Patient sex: M
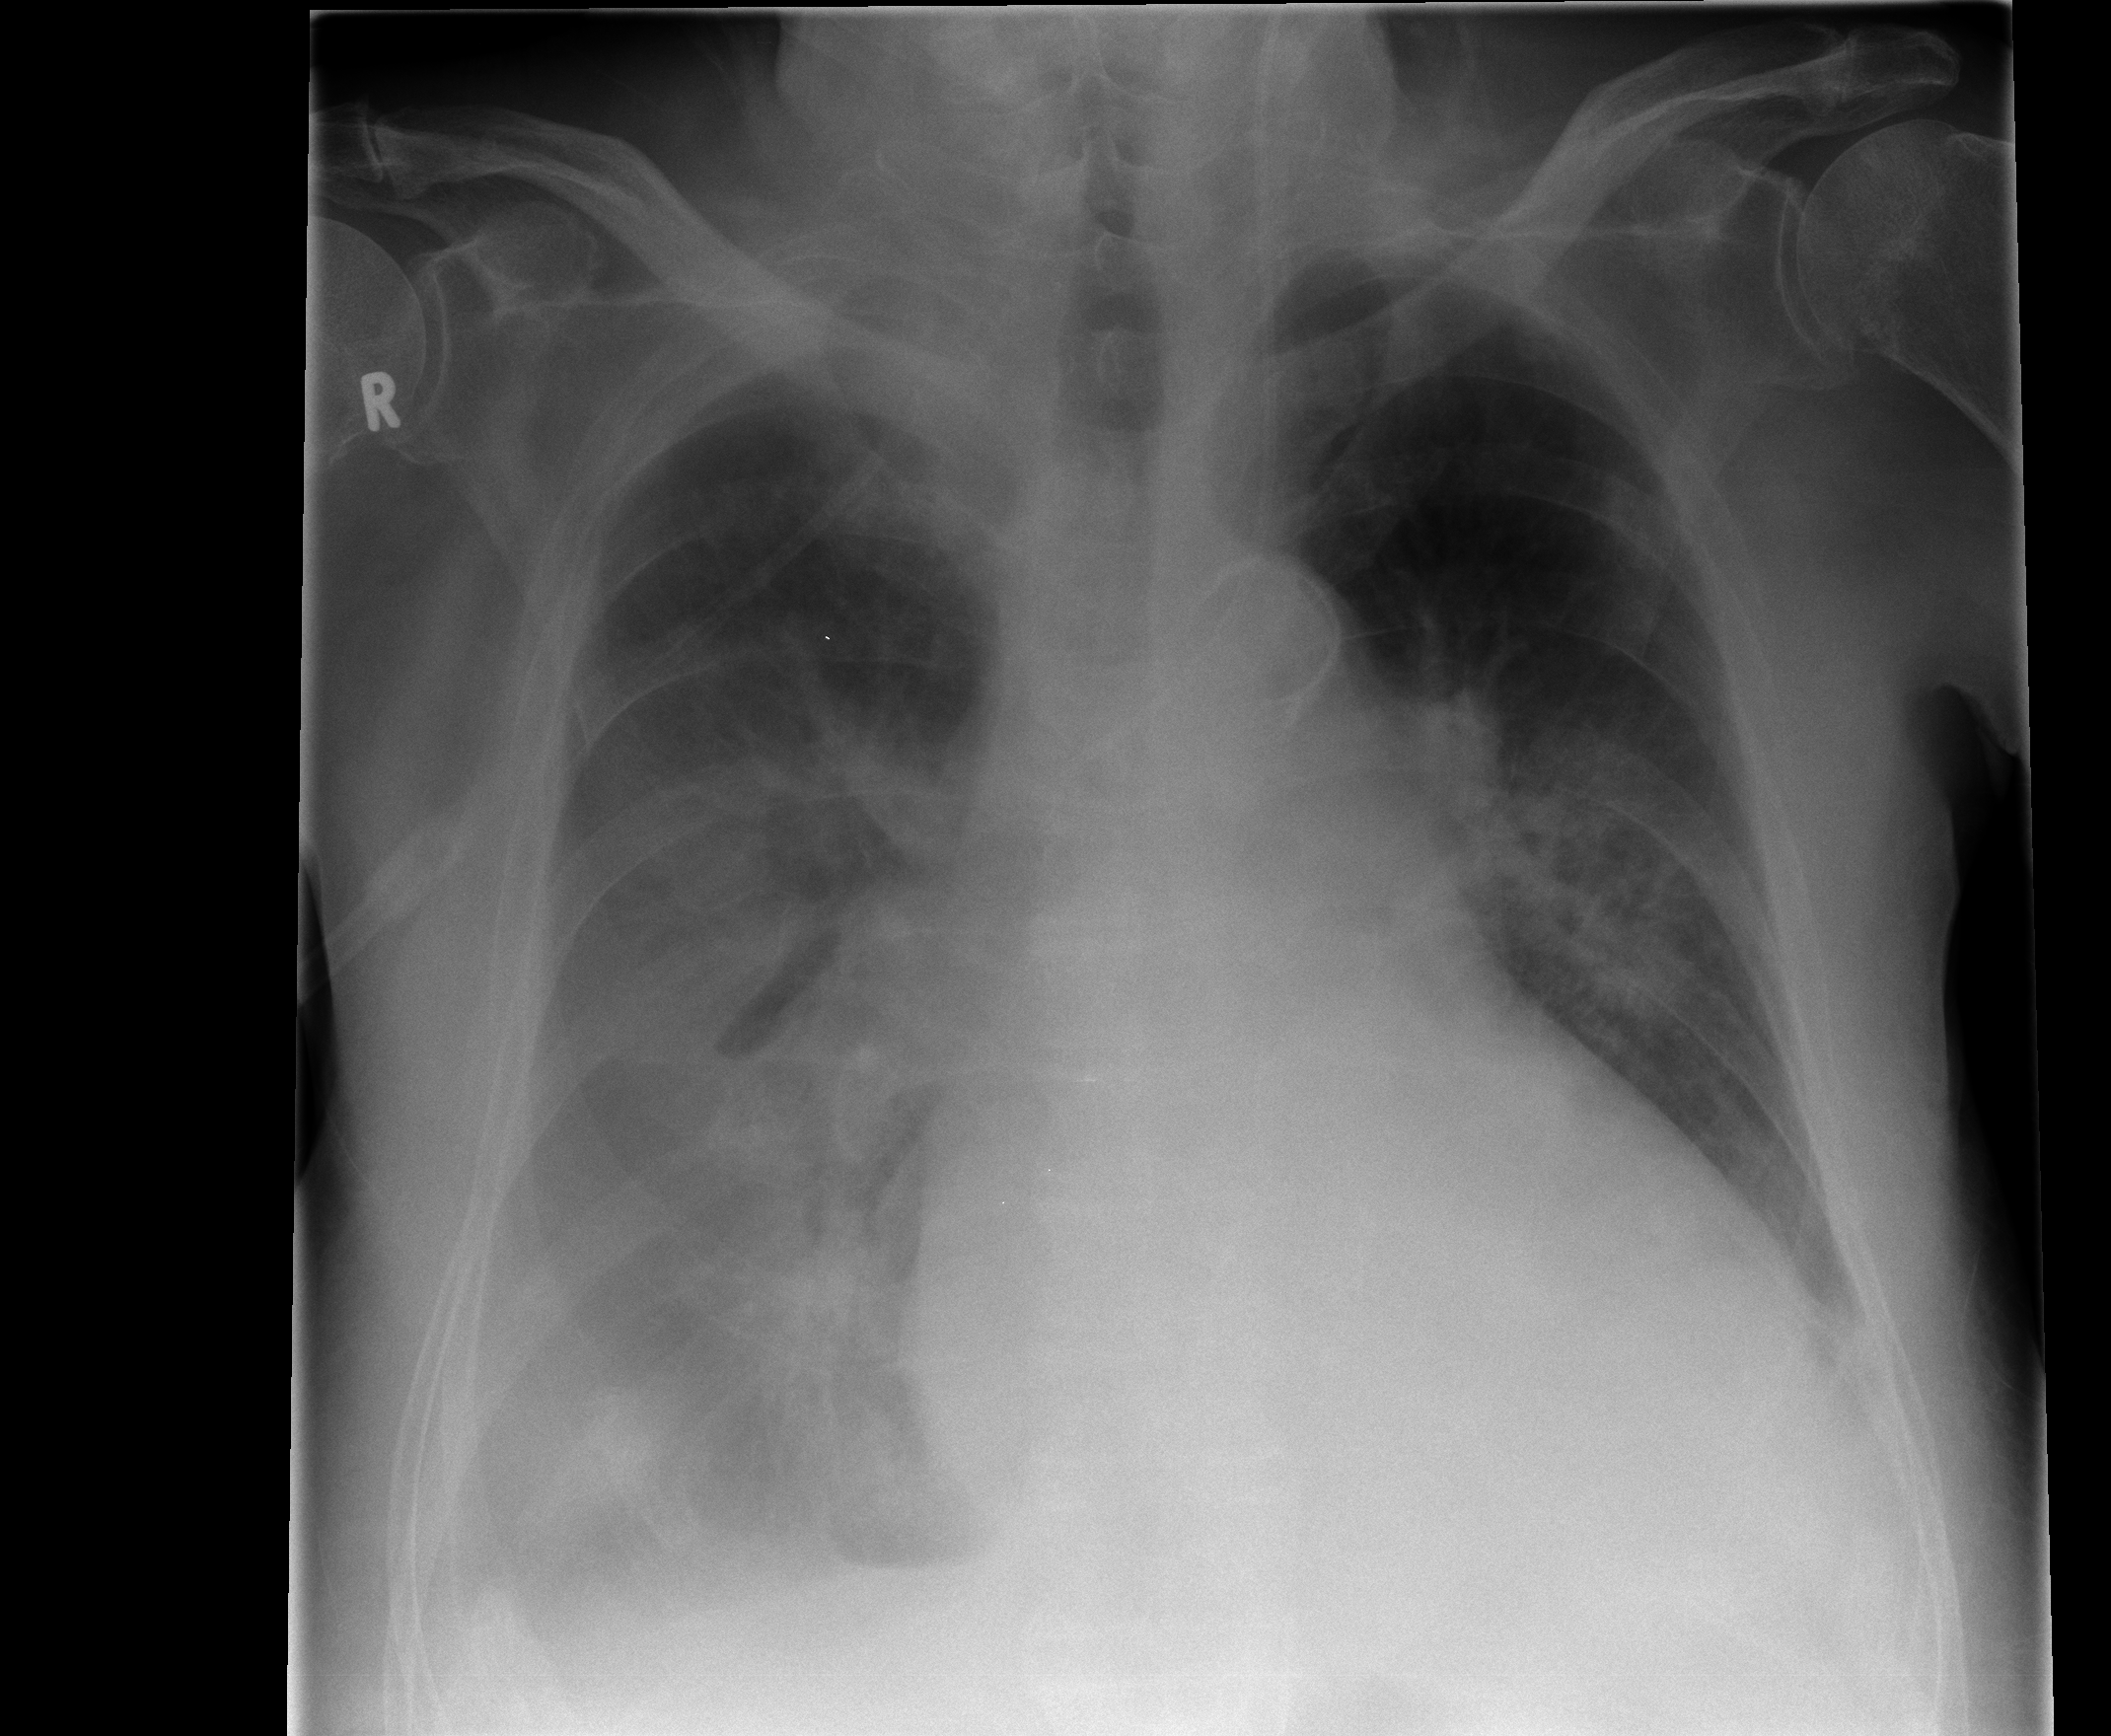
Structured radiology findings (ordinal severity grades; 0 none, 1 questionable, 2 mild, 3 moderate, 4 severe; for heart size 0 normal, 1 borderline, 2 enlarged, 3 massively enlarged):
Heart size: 2
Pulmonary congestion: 0
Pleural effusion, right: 3
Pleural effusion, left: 2
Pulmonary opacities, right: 2
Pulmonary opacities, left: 1
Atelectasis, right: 2
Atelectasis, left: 0